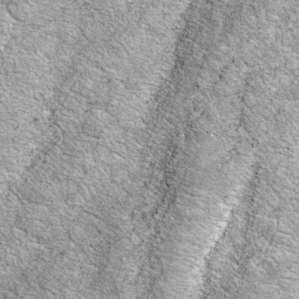
Label: non_frost